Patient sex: F
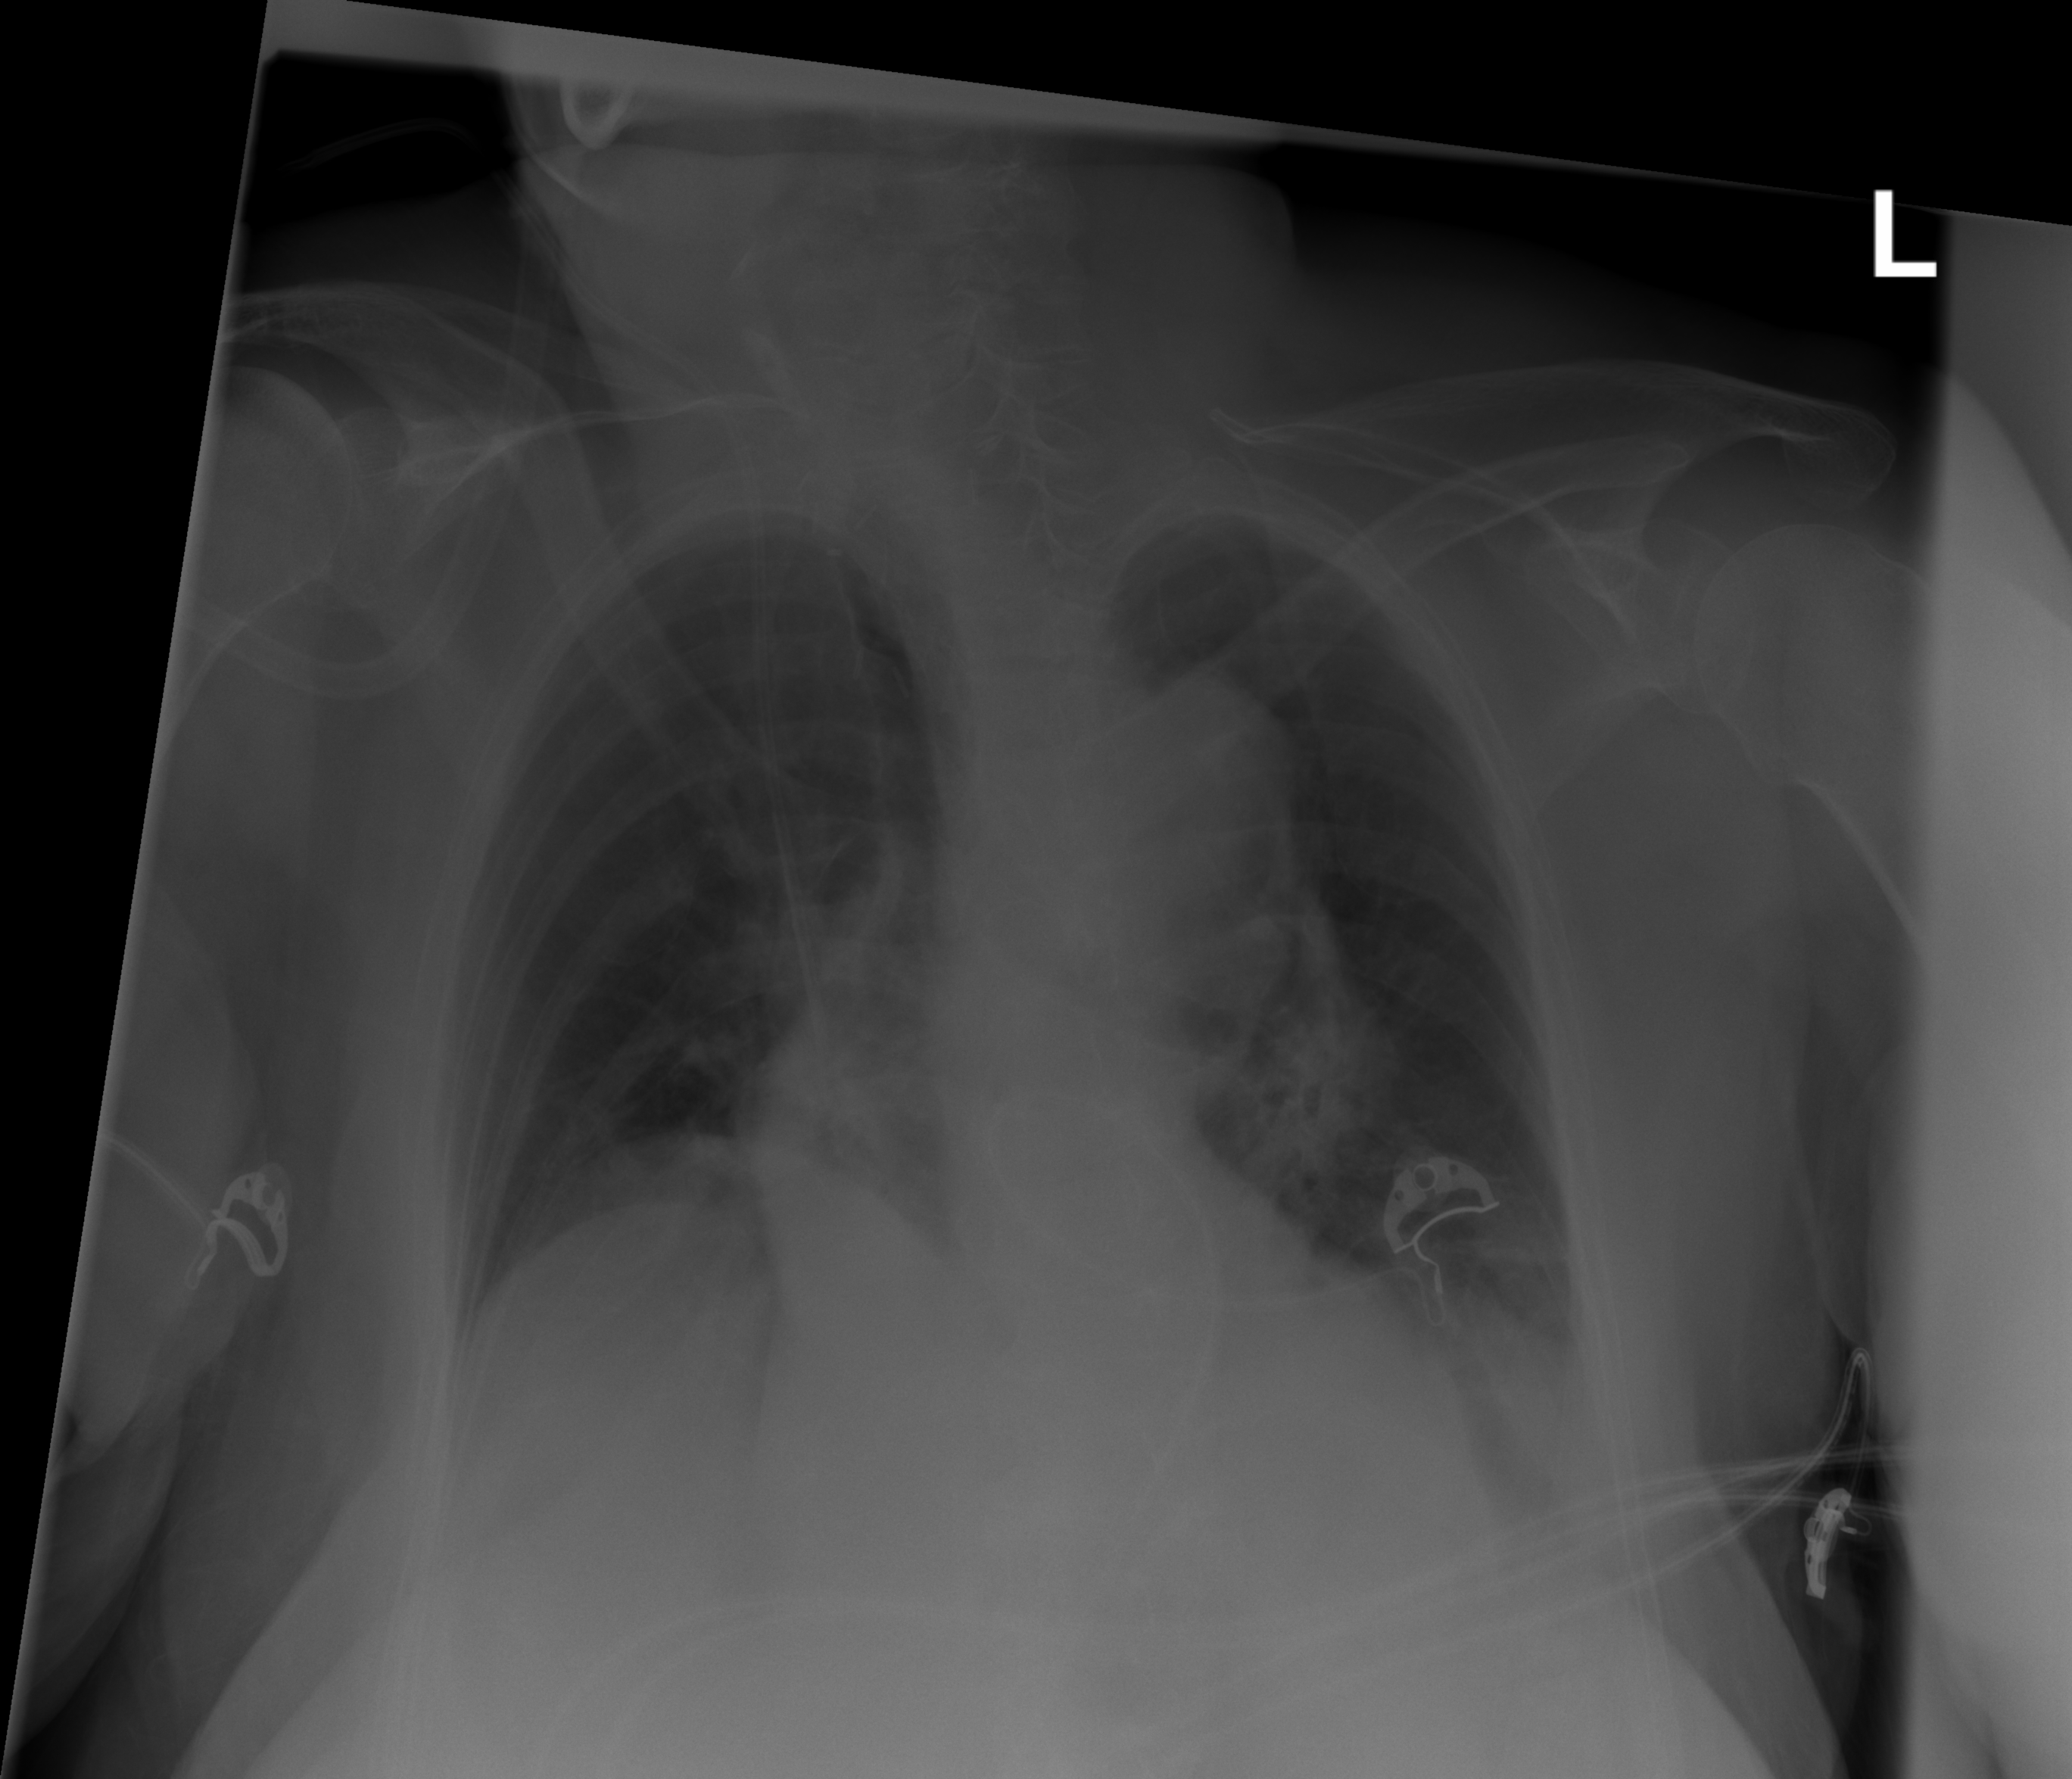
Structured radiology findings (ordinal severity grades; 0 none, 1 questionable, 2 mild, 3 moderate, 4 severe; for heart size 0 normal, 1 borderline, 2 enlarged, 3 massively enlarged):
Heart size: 0
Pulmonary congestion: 0
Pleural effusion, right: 0
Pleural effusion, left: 0
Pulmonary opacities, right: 1
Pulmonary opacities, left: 1
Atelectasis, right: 1
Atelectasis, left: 1